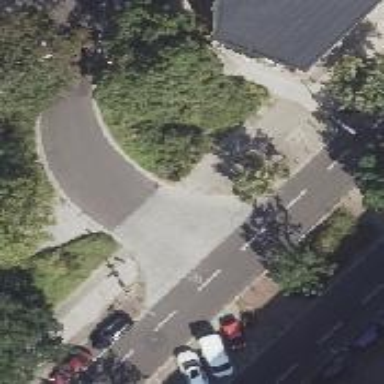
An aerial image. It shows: Unmarked crossing on the road.